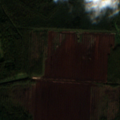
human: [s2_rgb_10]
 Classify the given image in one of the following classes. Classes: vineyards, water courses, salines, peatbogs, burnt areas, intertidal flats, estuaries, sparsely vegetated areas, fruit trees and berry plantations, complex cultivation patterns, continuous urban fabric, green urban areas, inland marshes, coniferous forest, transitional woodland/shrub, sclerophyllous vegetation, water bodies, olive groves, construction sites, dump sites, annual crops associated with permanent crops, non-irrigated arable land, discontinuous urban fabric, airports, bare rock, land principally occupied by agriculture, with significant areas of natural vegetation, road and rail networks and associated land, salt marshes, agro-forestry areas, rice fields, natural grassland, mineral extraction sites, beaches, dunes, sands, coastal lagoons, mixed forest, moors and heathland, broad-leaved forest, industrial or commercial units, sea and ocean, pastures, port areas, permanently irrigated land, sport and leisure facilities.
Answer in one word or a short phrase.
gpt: coniferous forest, mixed forest, transitional woodland/shrub, peatbogs